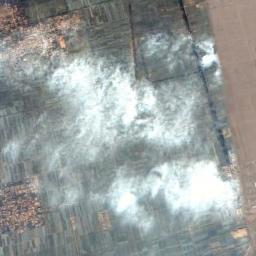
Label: cloud